Interaction volume radius: 10 \u00c5
Interaction volume height: 15 \u00c5
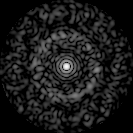
Disorder parameter: 0.8214